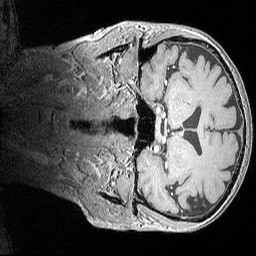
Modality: MP2RAGE
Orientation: coronal
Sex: female
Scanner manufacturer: siemens
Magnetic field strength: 3 T
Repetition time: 5 s
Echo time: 0.00292 s